Question: Which is the best way to make a password-protected domain? I currently running Glassfish4 on AWS EC2 ubuntu server.
I mean something like this:

(For non Italians, the dialog says: Authentication required: Insert username and password in order to access: https://..... )
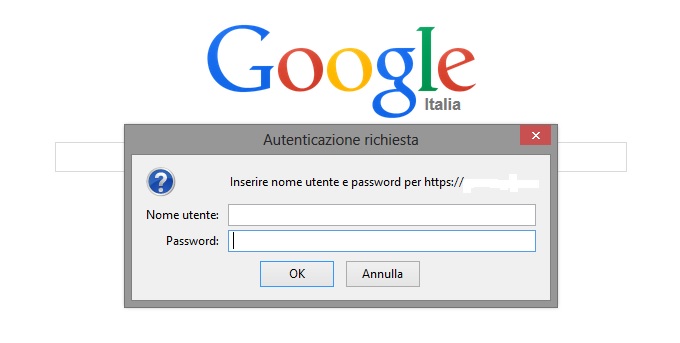
Answer: This is <URL> used primarily on Apache webservers. In this instance is negotiated by use of an '.htaccess' and '.htpasswd' file.
There is a very good <URL> which will allow you to create the files to give basic password http password protection to any site. Be careful not to overwrite any existing rules in any current .htaccess file. Do not store your .htpasswd file in a publicly-accessible directory.